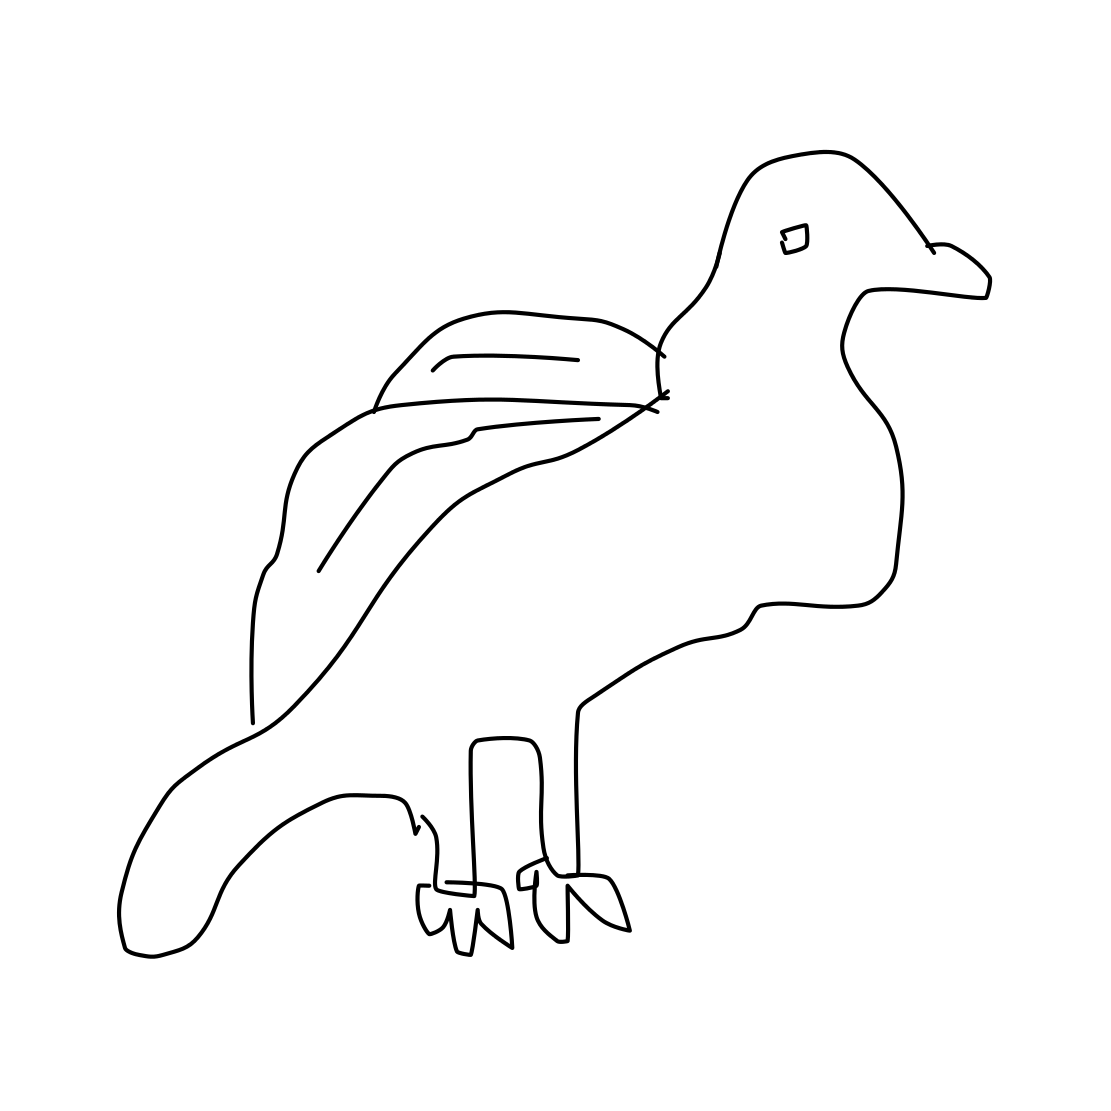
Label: pigeon